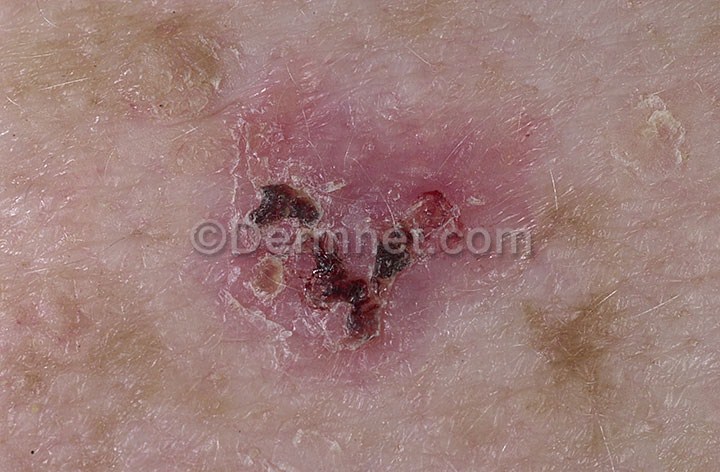
Disease: Actinic Keratosis Basal Cell Carcinoma and other Malignant Lesions